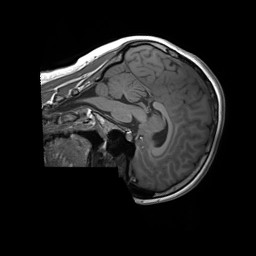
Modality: T1w
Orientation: sagittal
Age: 21
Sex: female
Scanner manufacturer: siemens
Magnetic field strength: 3 T
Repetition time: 1.8 s
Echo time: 0.00232 s